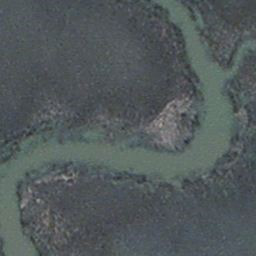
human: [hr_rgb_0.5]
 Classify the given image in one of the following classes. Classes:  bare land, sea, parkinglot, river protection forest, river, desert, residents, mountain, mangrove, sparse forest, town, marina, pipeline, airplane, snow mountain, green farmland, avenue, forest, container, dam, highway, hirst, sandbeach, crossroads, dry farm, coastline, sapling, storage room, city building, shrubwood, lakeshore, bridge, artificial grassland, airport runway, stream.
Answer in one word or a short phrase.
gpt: stream